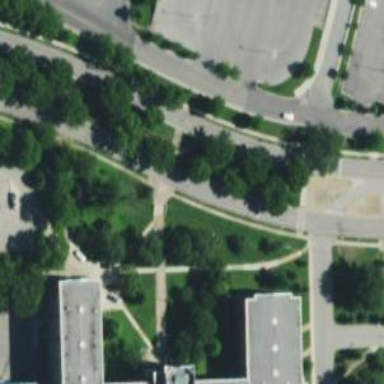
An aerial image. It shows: Footway that serves as traffic island.